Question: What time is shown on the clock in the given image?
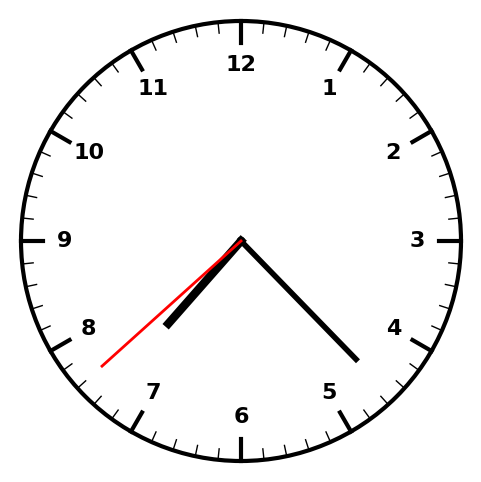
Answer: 07:22:38